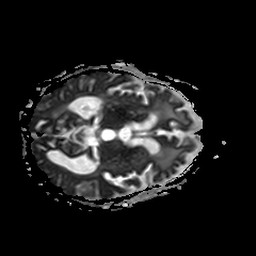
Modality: ADC
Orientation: axial
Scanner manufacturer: philips
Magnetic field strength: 3 T
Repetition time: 3.089 s
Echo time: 0.076 s